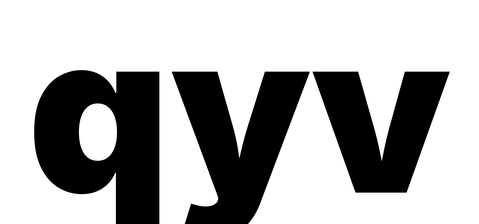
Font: Inter_Black